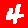
Digit: 4